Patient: sex F, age 56
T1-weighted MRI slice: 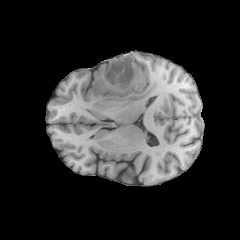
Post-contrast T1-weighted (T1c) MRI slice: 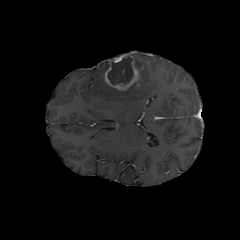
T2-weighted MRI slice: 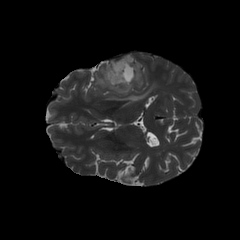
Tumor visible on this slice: yes
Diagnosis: Glioblastoma, IDH-wildtype
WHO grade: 4